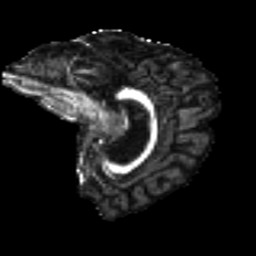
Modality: FA
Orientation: sagittal
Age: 29
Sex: female
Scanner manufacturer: ge
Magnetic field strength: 3 T
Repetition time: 7.8 s
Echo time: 0.0606 s